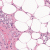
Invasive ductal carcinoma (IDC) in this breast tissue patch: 0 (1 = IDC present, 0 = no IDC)